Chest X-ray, PA view. Patient: 40 years old, sex F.
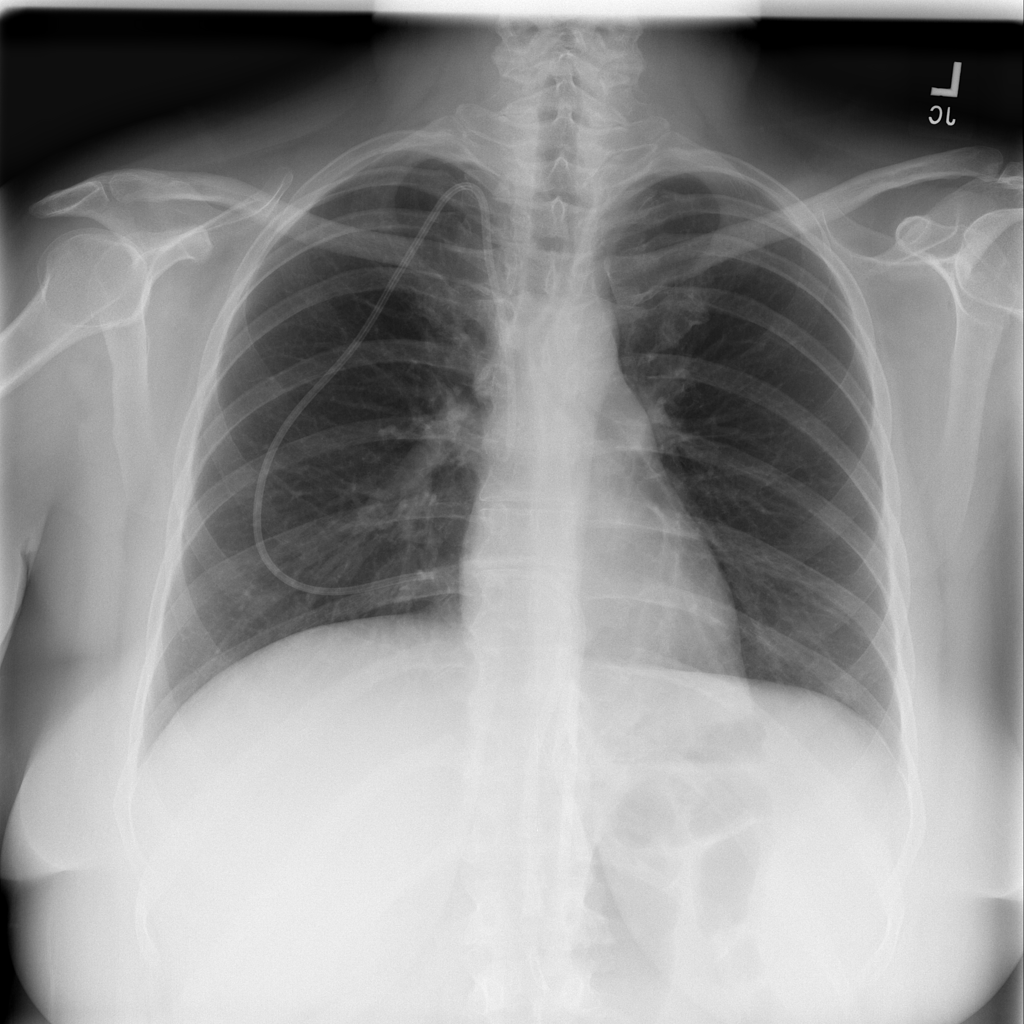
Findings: No Finding